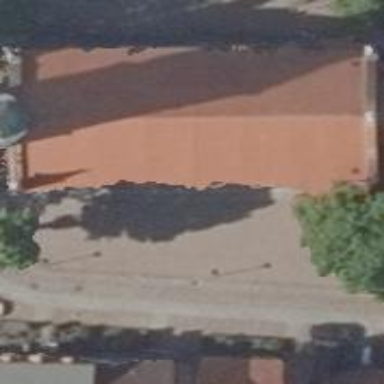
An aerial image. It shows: Church which is place of worship.